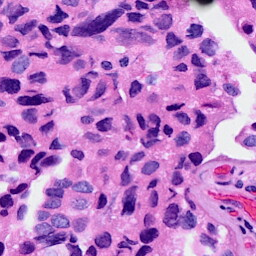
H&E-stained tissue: Breast